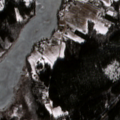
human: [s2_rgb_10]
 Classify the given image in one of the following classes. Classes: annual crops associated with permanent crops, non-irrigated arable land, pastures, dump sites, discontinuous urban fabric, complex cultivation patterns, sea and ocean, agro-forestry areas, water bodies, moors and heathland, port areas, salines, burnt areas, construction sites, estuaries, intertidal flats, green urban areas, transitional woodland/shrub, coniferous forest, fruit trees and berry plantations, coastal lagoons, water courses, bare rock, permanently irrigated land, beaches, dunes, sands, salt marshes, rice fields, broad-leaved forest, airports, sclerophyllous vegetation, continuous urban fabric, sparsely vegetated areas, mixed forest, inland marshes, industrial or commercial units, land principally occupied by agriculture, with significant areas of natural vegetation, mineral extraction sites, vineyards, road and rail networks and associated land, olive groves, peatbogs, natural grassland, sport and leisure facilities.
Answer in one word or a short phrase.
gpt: complex cultivation patterns, coniferous forest, mixed forest, inland marshes, water bodies